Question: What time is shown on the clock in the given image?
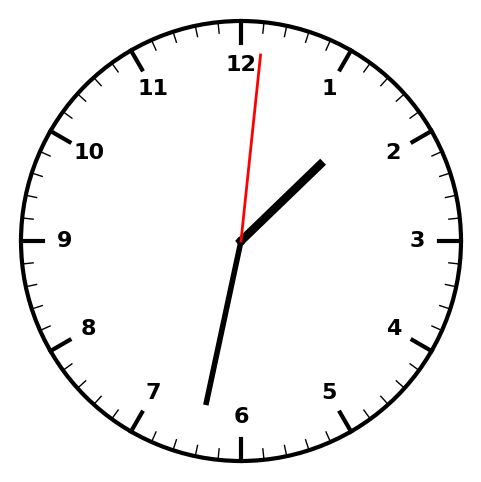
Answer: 01:32:01